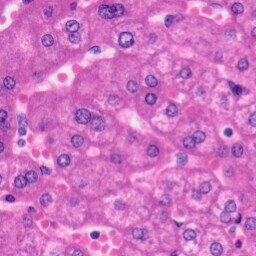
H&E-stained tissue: Liver